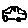
Label: car